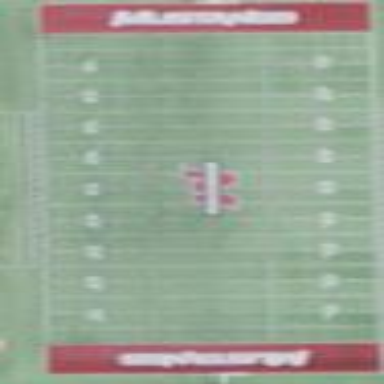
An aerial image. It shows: Pitch for American football.